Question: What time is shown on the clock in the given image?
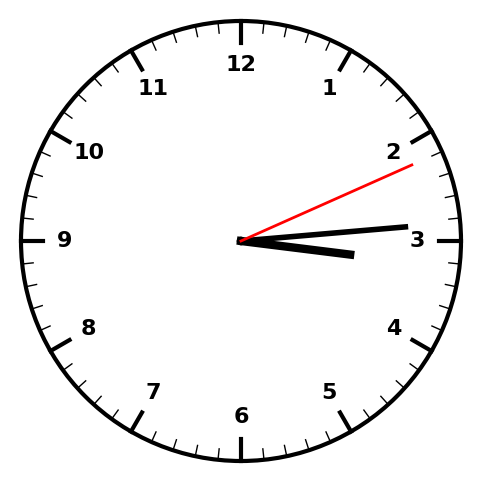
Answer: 03:14:11